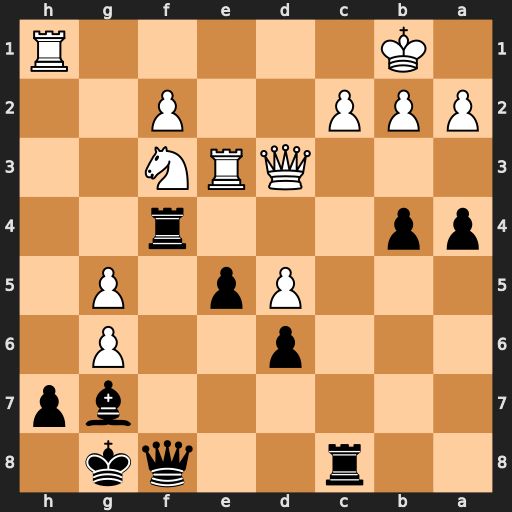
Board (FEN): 2r2qk1/6bp/3p2P1/3Pp1P1/pp3r2/3QRN2/PPP2P2/1K5R
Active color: b
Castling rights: -
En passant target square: -
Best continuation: e4 Rxe4 Rxf3